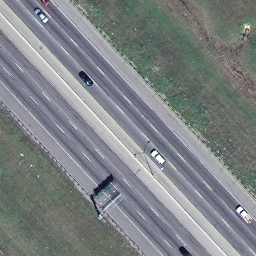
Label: freeway